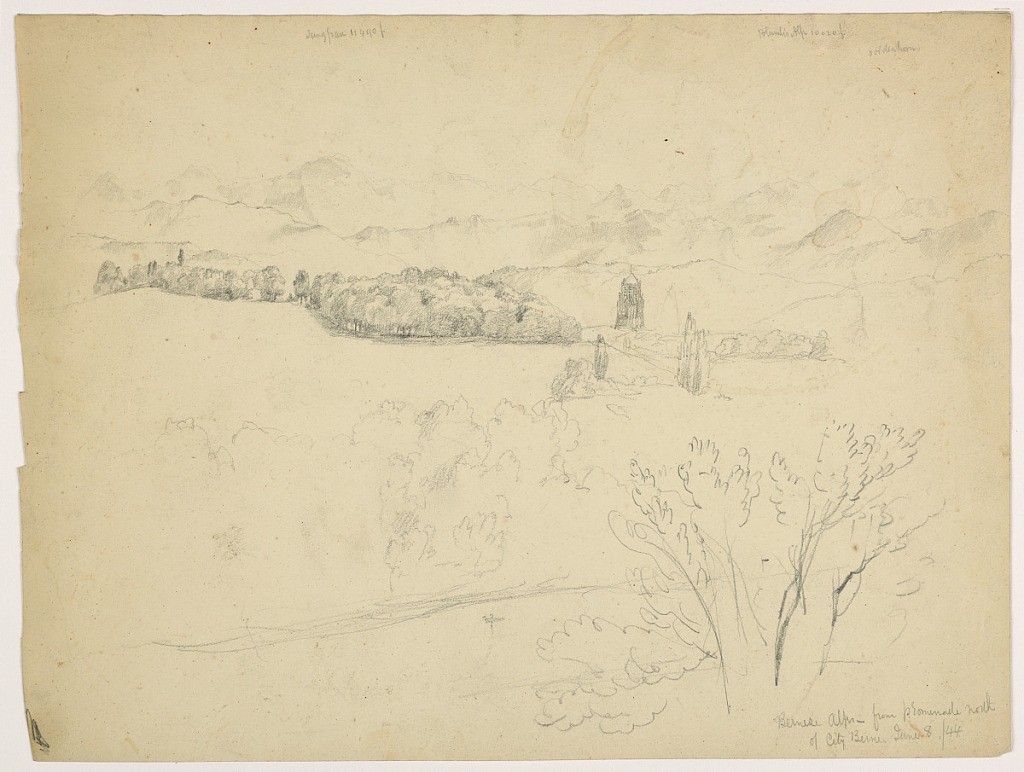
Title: Bernese Alps
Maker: Daniel Huntington, American, 1816–1906
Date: June 8, 1844
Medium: Graphite on paper
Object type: Drawing
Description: Trees in foreground. Church steeple and forest in middleground, with mountains beyond. Verso: Mountain ridge, with cliifs at upper left.